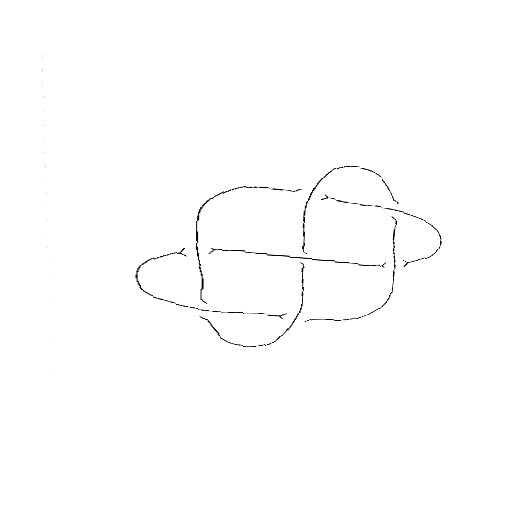
Crossing number: 7